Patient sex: M
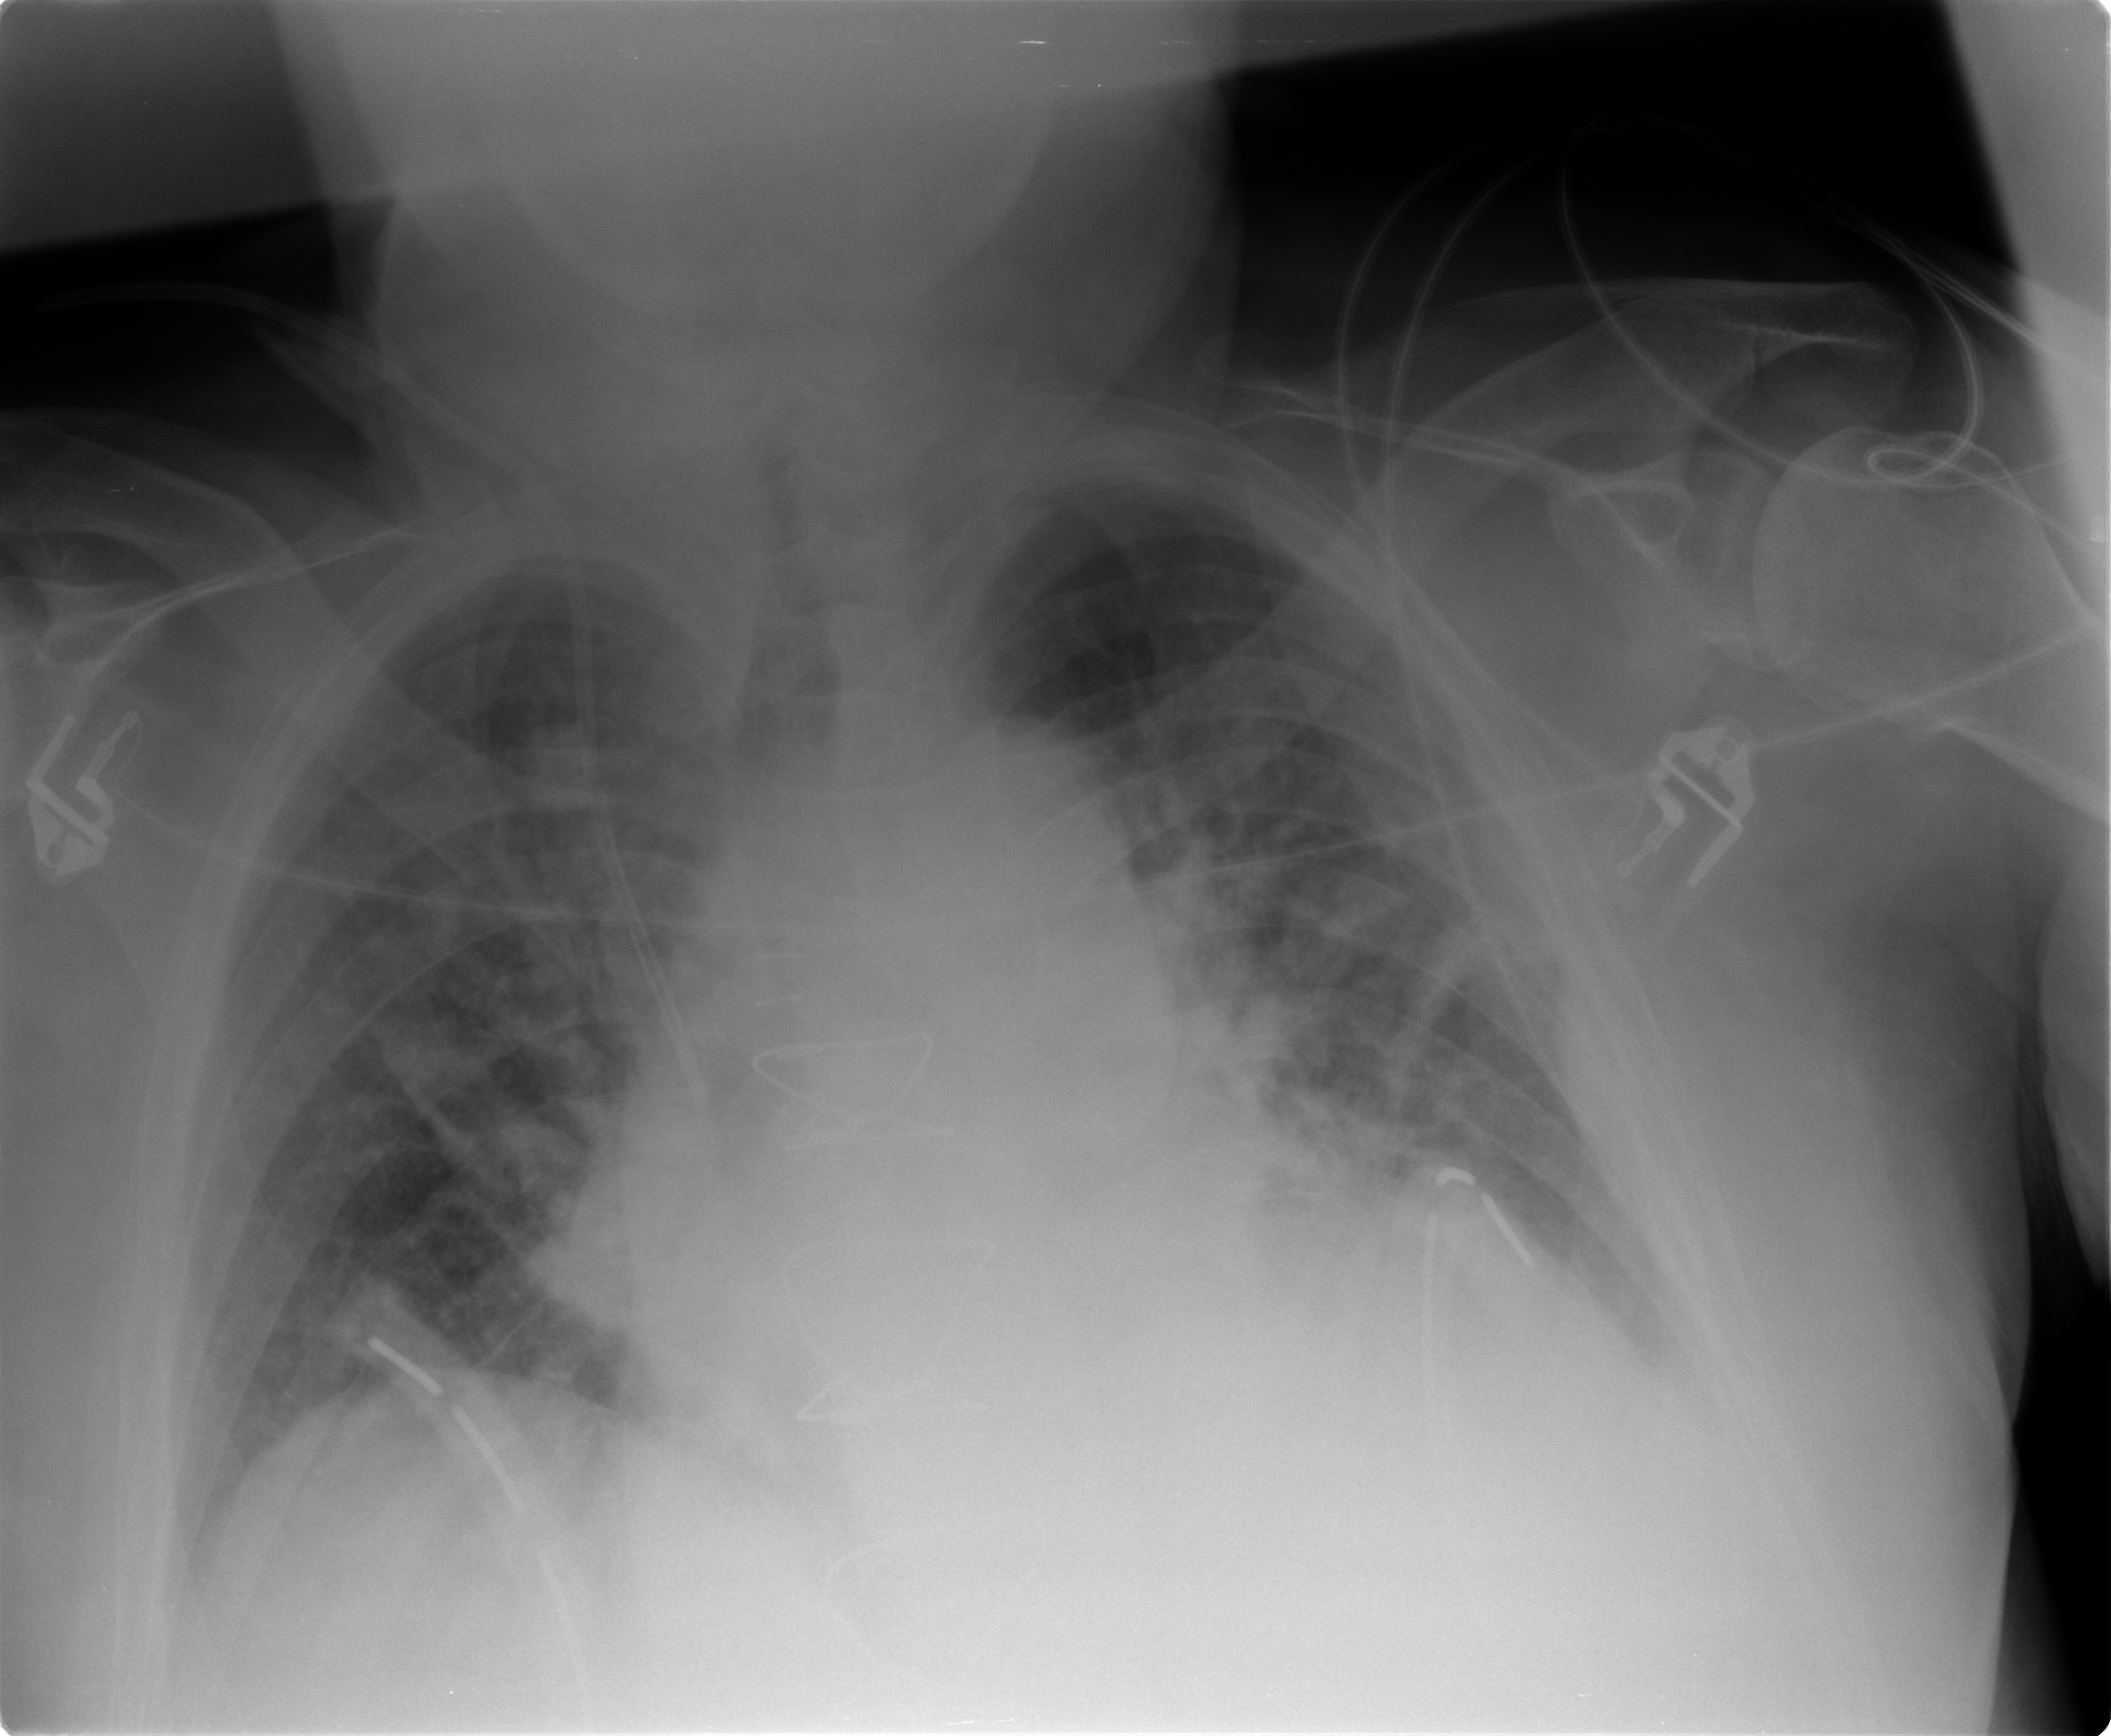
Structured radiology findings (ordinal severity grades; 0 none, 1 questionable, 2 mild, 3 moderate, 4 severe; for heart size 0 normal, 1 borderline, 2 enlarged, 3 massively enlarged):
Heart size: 1
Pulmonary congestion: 2
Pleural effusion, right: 0
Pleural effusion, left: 2
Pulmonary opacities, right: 2
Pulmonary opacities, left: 2
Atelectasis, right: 2
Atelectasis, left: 2